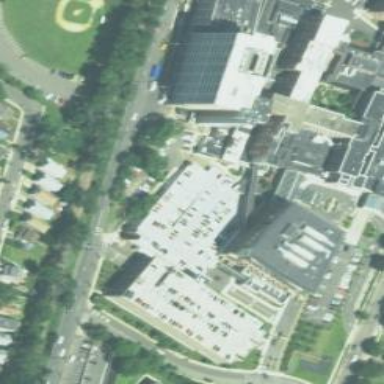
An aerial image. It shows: Multi-storey parking building.